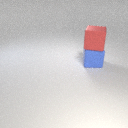
large blue rubber cube below large red rubber cube